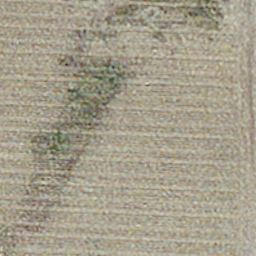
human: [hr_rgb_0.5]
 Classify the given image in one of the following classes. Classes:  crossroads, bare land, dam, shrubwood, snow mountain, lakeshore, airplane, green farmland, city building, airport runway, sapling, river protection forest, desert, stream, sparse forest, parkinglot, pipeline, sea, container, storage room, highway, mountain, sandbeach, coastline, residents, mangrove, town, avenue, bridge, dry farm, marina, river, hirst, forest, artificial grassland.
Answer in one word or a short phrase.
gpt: dry farm